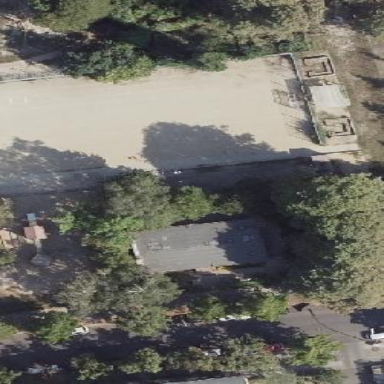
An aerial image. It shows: Community center.